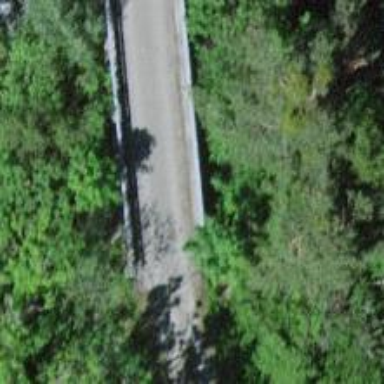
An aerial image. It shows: Gravel track on bridge with grade 2 tracktype.